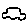
Label: car